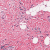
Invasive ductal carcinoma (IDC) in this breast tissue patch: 0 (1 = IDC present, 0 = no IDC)